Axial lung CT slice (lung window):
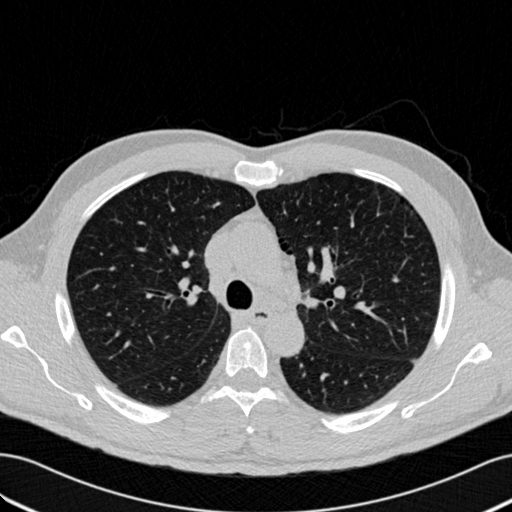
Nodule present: no